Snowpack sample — Rabbit Ears Pass, Jackson County, Colorado, USA (12/17/25, 1:08 PM MST)
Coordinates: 40.387, -106.625
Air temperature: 34 °F
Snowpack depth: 46 cm
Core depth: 30 cm
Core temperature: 24.8 °F
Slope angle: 6°, slope face: 165°
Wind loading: medium
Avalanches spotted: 0
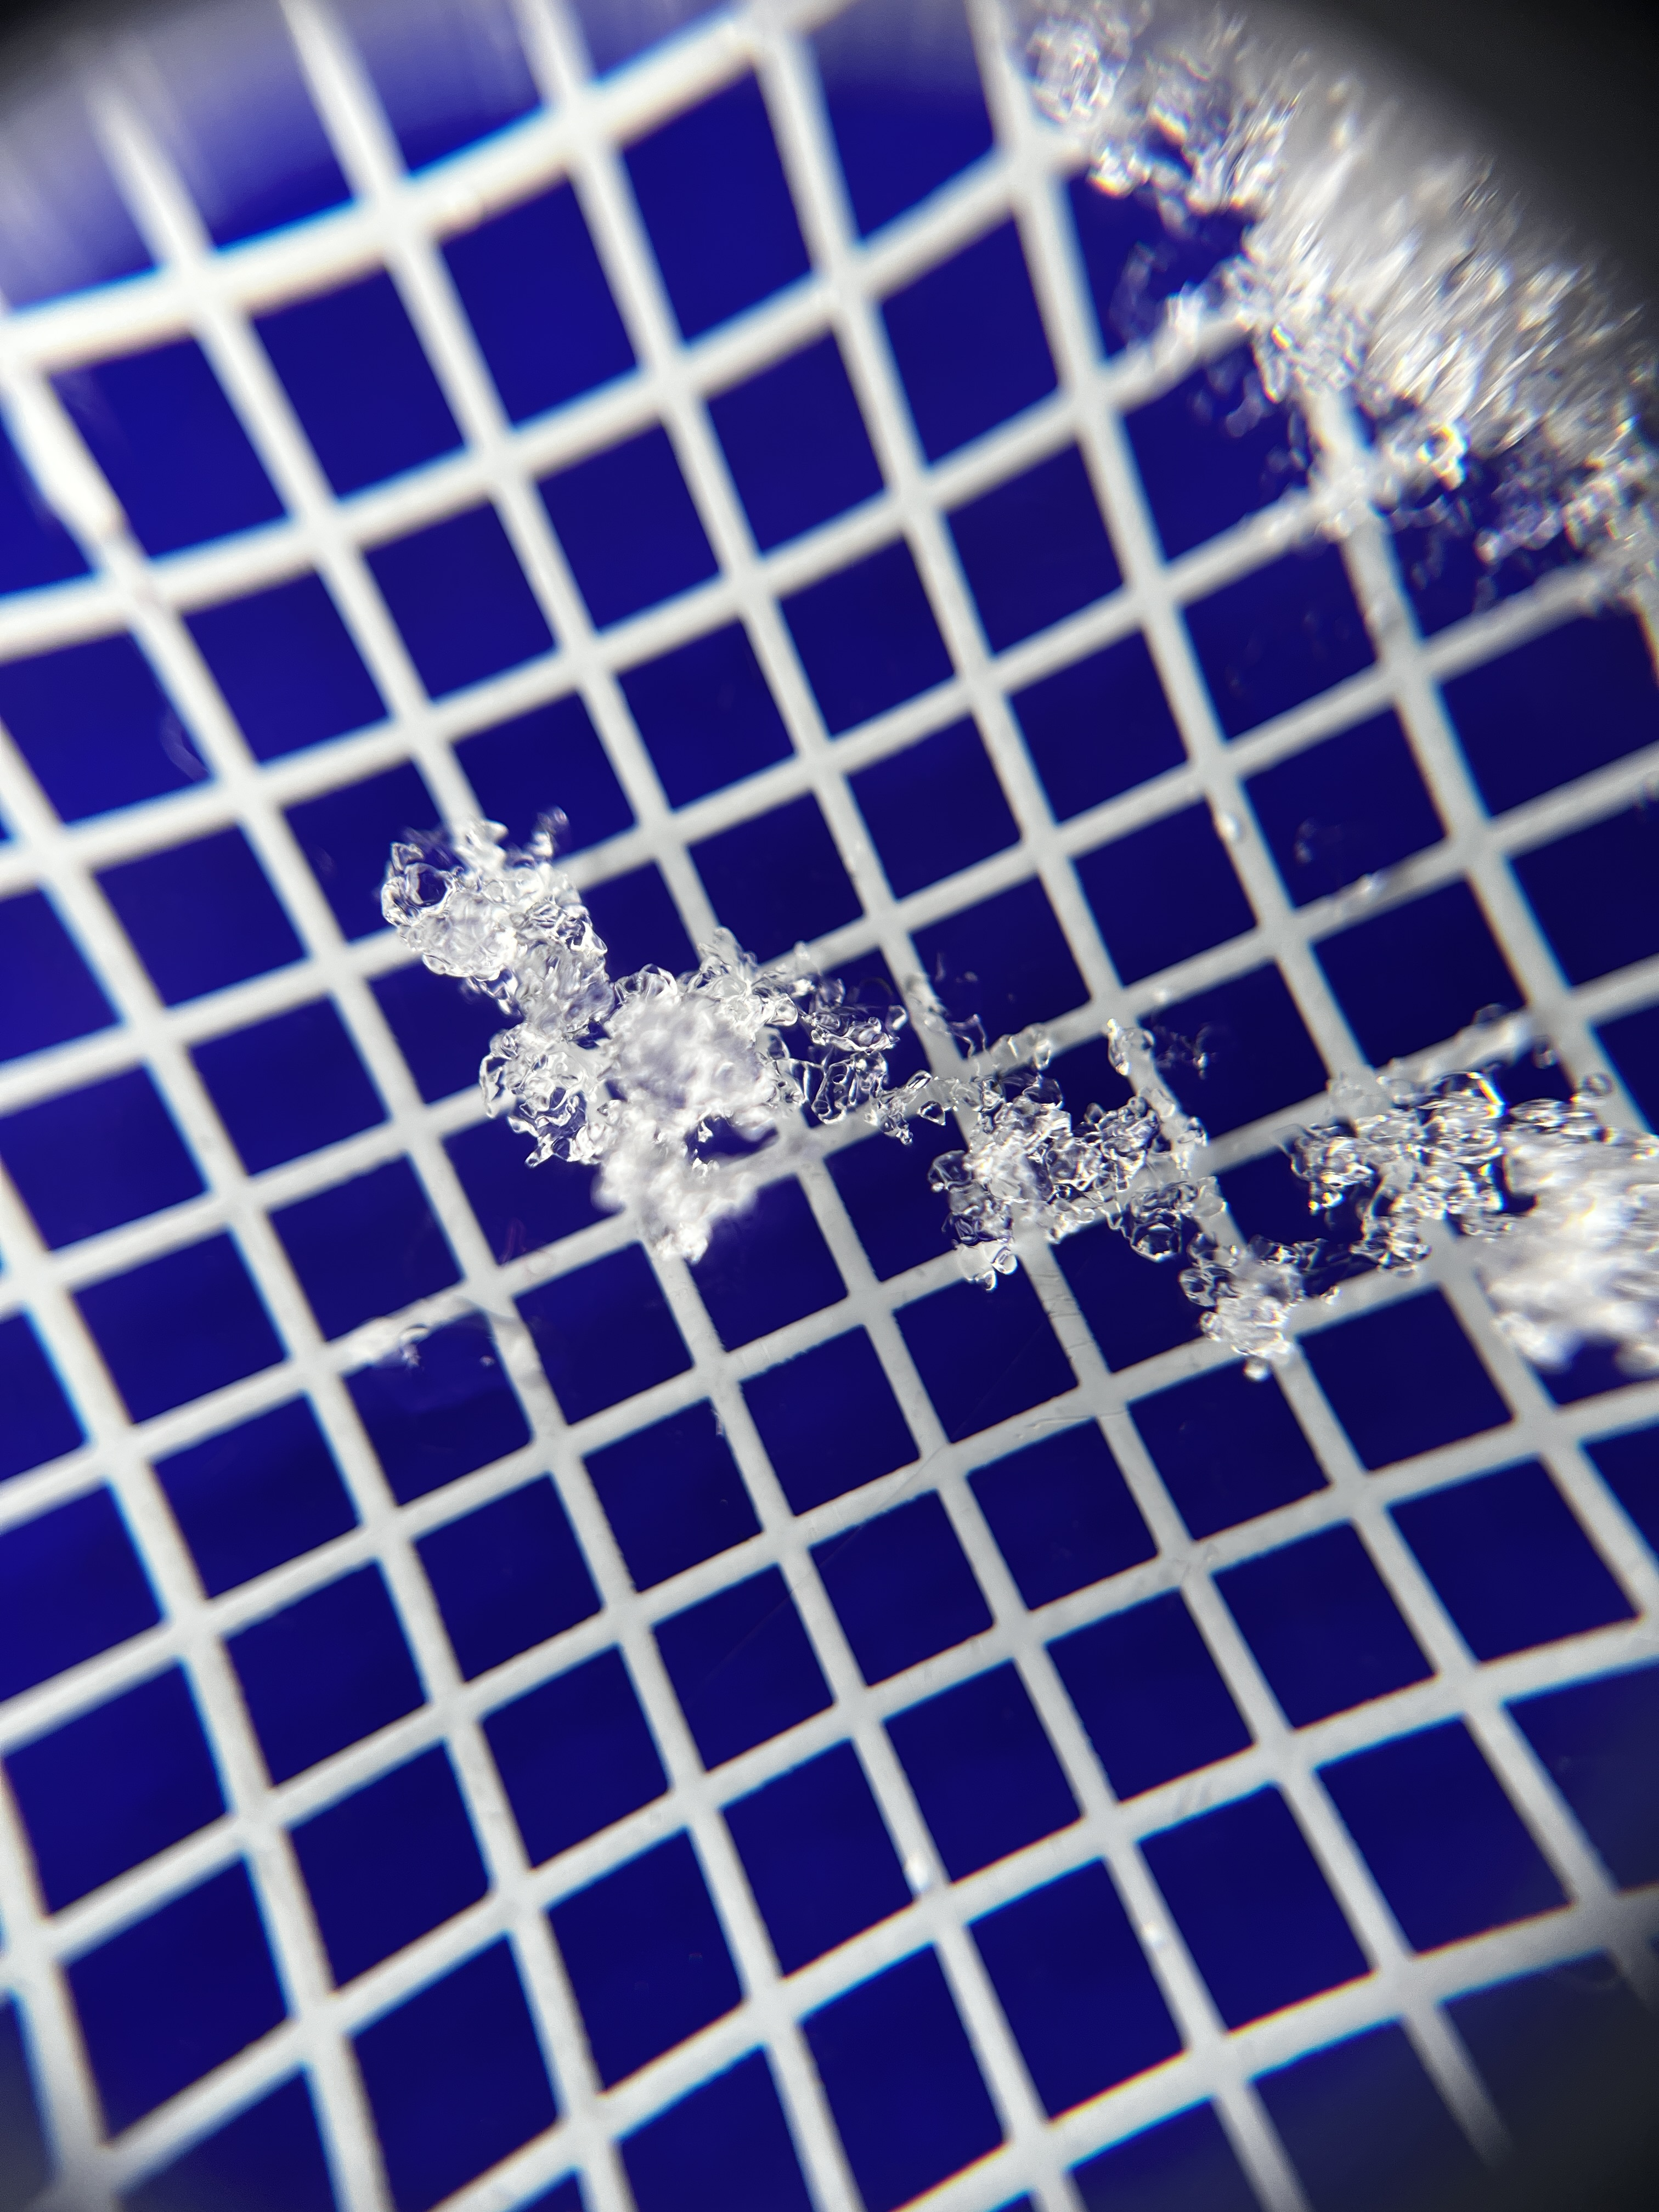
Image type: magnified_profile
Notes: No avalanches spotted nearby, although collected in a meadowy area with minimal risk on this face of the pass.